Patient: sex M, age 58
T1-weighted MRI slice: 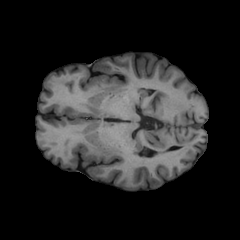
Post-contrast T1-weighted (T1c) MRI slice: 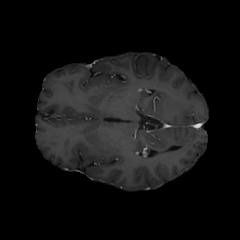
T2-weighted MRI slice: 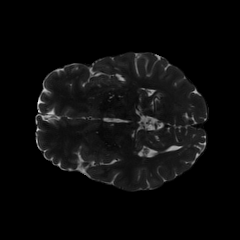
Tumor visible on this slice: no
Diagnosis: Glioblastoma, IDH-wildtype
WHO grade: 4